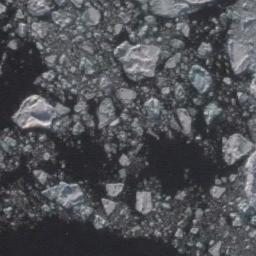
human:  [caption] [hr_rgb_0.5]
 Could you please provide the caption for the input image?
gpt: There are sea ice of different shapes and sizes .

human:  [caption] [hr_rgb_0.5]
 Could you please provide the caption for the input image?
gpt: There are many ice on the dark blue sea .

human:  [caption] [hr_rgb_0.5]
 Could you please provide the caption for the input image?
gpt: A lot of sea ice of different sizes and thickness gathers together and the color of the seawater is deep blue .

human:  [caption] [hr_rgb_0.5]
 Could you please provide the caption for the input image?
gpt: Countless ice cubes of all sizes are closely connected into a large piece floating on the deep blue sea .

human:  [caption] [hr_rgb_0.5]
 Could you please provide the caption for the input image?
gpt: There are many sea ice linked into sheets .